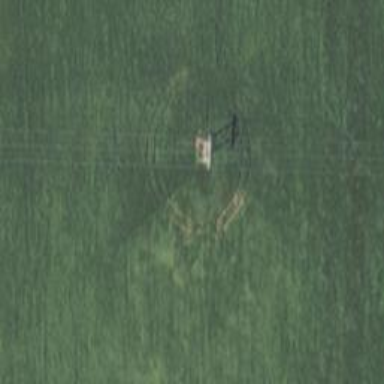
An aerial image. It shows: H-frame power tower with distinctive design.